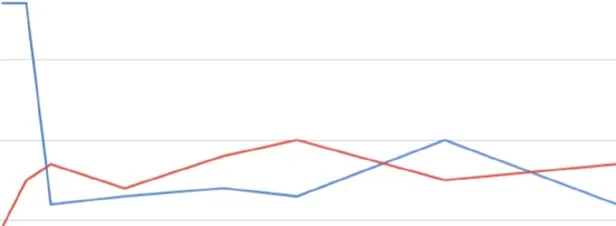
Pressure of correction (PC) and bracing pressure (BP) over time. PC is how much pressure it takes to push the carinatum into a neutral position. BP is how much pressure the brace is applying to the chest during treatment. The BP dropped sharply. The initial PC was lower than that normally used, but was increased slowly since it appeared to be well tolerated.
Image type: chart (chart)